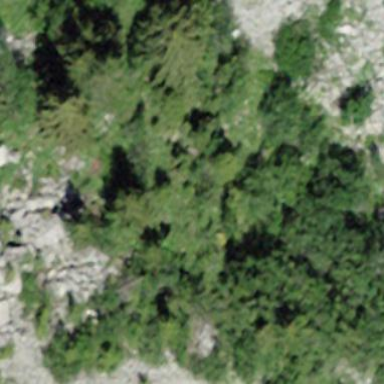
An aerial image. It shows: Forest area.